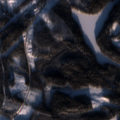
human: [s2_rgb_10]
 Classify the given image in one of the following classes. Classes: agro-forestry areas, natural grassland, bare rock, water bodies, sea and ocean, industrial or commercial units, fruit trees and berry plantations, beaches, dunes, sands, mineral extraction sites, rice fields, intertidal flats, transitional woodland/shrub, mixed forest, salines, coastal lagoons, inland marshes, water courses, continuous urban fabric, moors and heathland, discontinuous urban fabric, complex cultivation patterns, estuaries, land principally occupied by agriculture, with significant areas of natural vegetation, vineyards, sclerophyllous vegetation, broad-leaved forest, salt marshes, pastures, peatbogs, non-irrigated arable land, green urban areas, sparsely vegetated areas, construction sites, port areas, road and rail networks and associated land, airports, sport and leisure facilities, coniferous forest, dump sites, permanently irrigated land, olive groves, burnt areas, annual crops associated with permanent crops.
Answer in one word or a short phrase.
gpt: coniferous forest, mixed forest, transitional woodland/shrub, water bodies